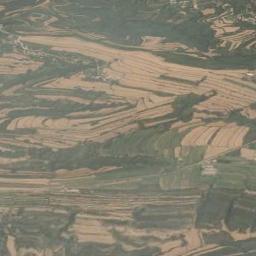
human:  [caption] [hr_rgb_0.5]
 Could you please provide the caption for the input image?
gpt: Many green plants are on the terrace .

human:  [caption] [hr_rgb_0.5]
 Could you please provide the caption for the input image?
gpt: A large layer of brown and green mixed terraces .

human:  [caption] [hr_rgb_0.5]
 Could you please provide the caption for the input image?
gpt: There is a winding path between the terraces .

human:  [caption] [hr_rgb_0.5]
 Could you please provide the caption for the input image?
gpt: The bare and green terrace is next to some trees .

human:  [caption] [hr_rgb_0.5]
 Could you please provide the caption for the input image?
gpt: There are many yellow terraces and green ones .